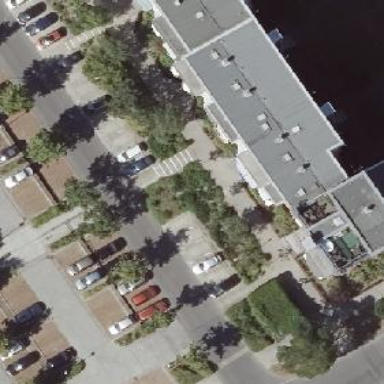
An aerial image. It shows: Street-side parking area.